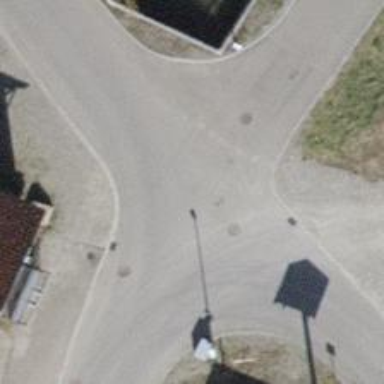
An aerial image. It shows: Junction.